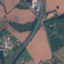
Land use / land cover: Highway